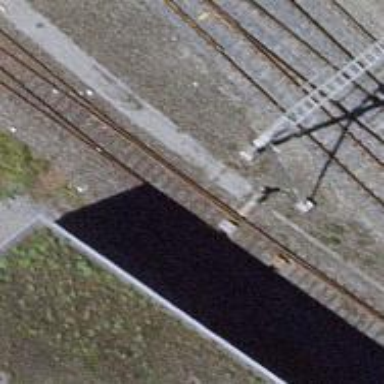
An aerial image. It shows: Railway switch.